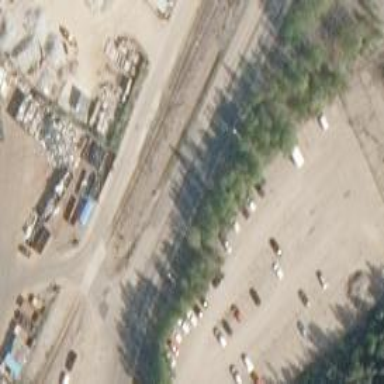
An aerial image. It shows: Railway yard.